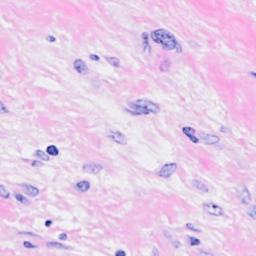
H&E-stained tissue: Breast